Question: How to design a layout that should support all screen size.
See the Images below..
How can i make all screen looks properly with same images?
Edit:here larger screen [WXGA] displays in proper way. becoz i used image button there to change alphabets(Eg A,B,....)

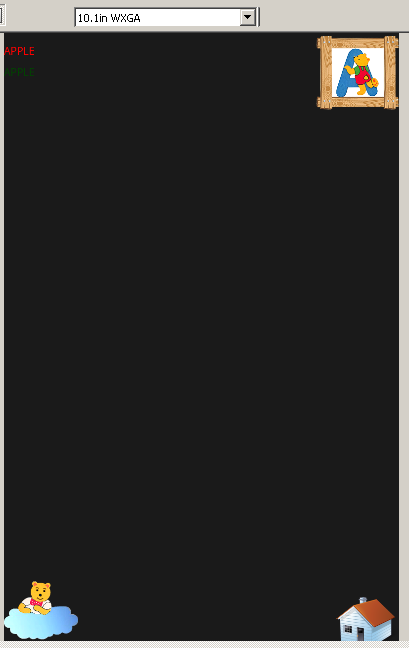
Answer: Yes I am totally agree with Farray's answer. You should create separate layout files and put inside the particular folder like layout-land, layout-large-land, layout-large, etc. and create different drawables for the different densities and put those drawables inside the suitable folder like drawable, drawable-hdpi, drawable-ldpi, drawable-mdpi, etc.
For example:

## Update:
As you want to put buttons for all the alphabets, in that case you should use GridView and define your custom adapter with ImageButton and set the same adapter inside the GridView, I am sure this will looks perfect as per your requirement. For your reference, I would like to suggest you to go through this: <URL>